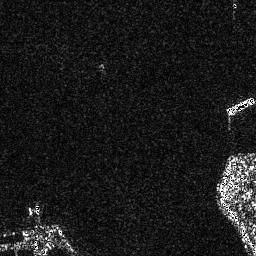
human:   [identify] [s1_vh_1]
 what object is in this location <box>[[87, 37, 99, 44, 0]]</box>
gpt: <ref>1 medium ship at the right</ref>